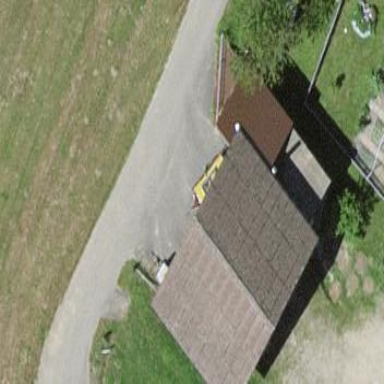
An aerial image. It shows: Shed building.